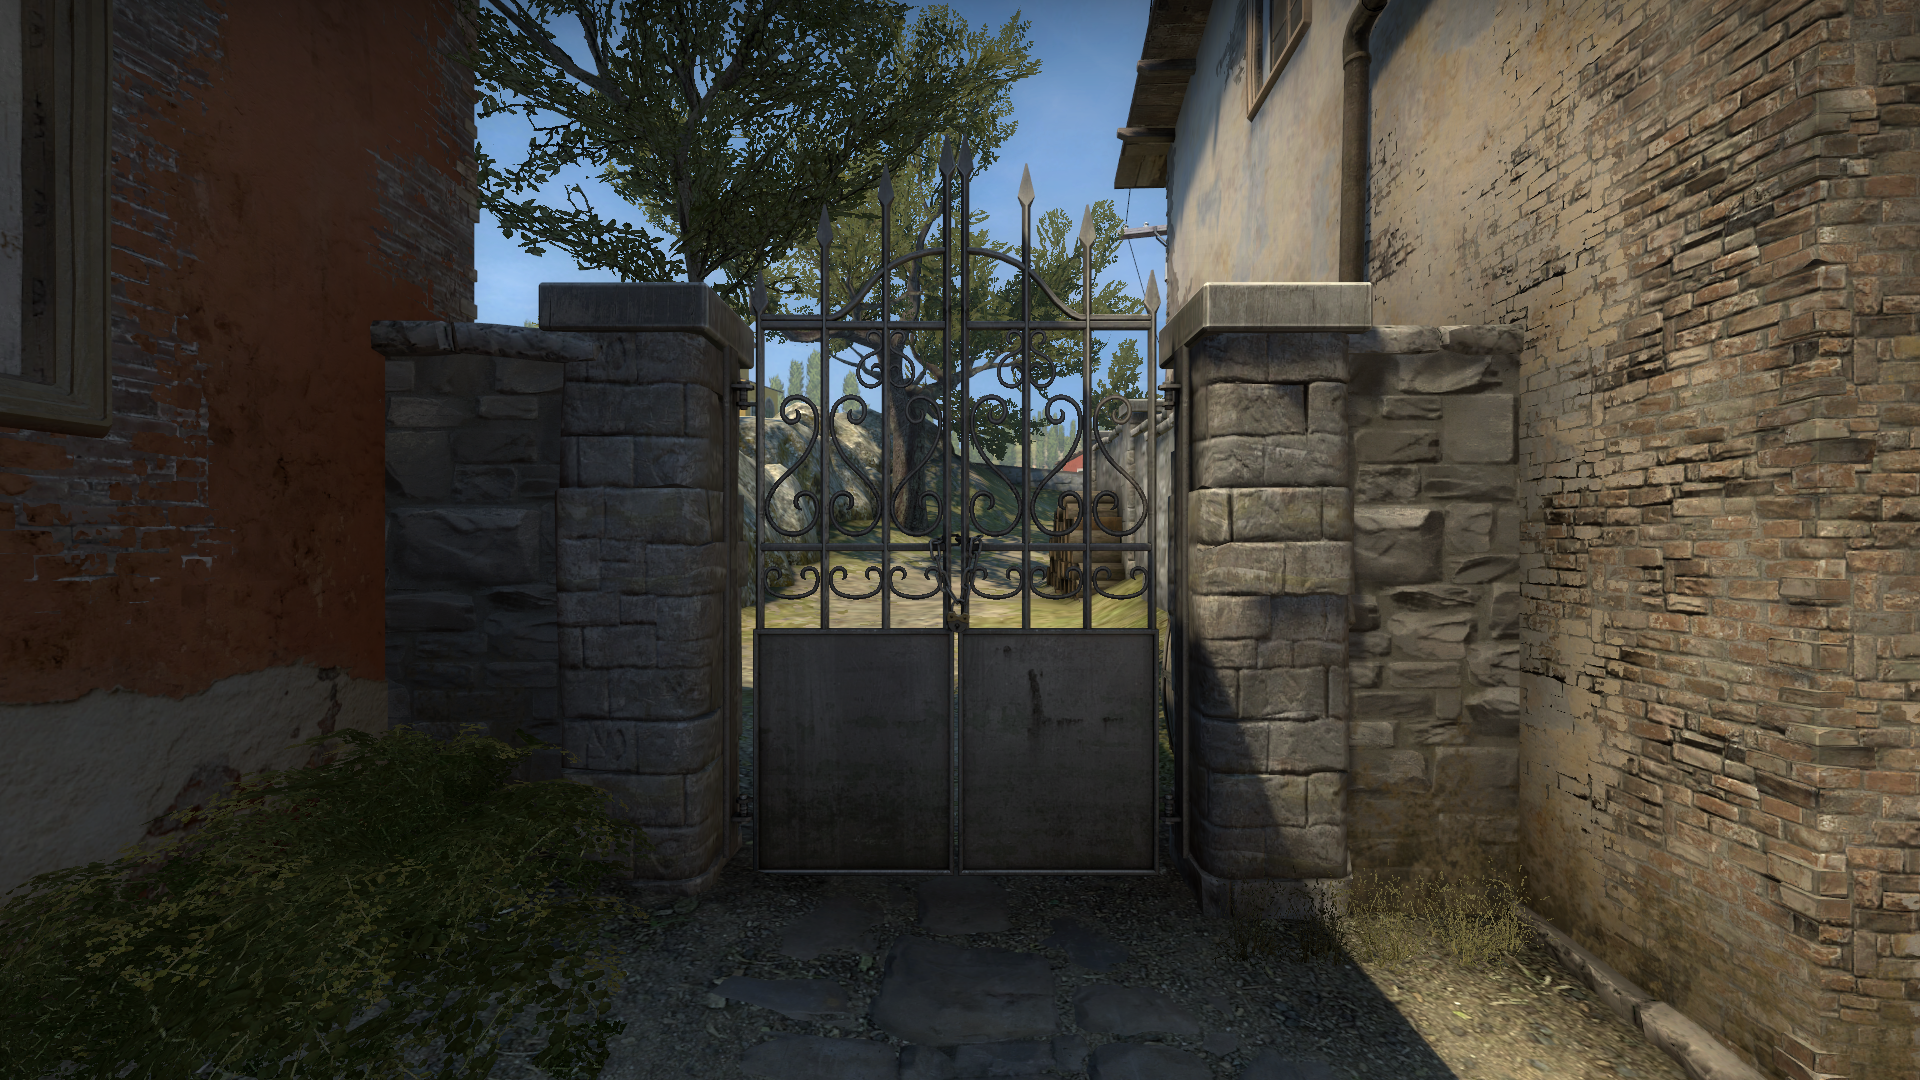
Map: de_inferno